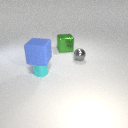
large green metal cube to the left of small gray metal sphere